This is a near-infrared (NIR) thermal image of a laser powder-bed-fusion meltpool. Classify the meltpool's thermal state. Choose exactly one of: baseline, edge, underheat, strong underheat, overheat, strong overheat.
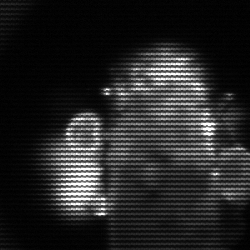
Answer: strong underheat